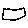
Label: square